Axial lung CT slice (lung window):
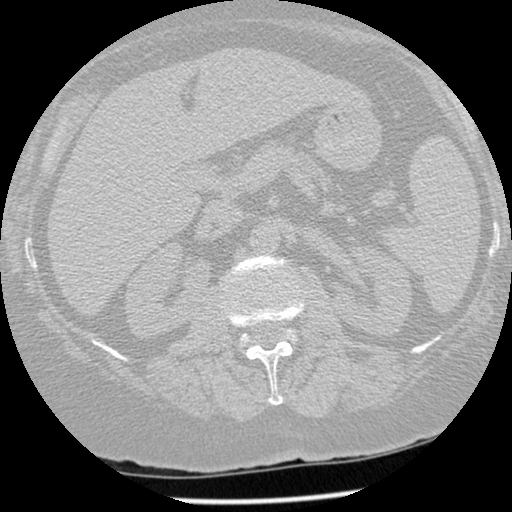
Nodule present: no